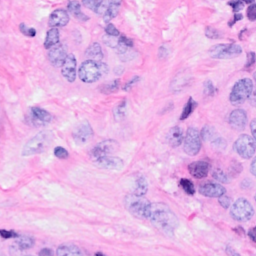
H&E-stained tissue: Breast